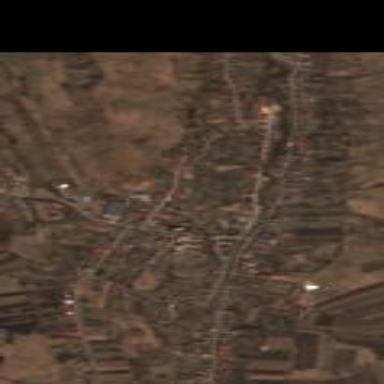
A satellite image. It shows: Residential area in village.